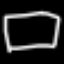
Label: square